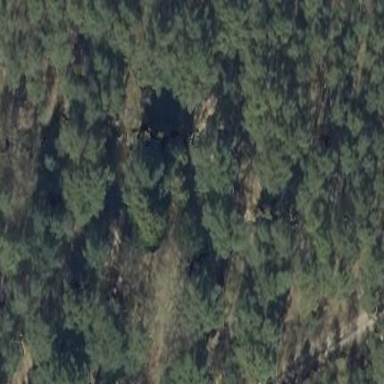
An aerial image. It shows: Forest area.